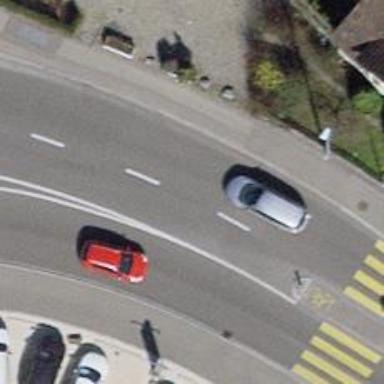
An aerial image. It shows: Primary road with asphalt surface.